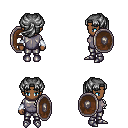
a pixel art fantasy rpg character, female body template, human, dark skin, steel chest armor, metal pants, gray princess hairstyle, white cloth bracers, metal boots, shield, four views (front, back, left, right), 2x2 character sprite sheet, small pixel art, hard edges, no anti-aliasing